Field crop: maize
Growth stage: 2
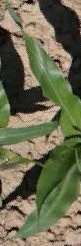
Species: maize